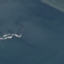
Label: SeaLake